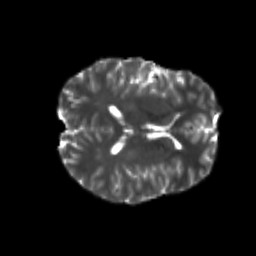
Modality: T2w
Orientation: axial
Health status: healthy
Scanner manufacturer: philips
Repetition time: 7.393 s
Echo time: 0.08599 s